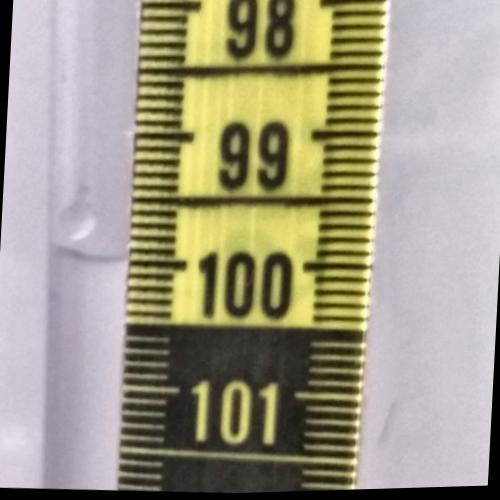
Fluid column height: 100.0 cm